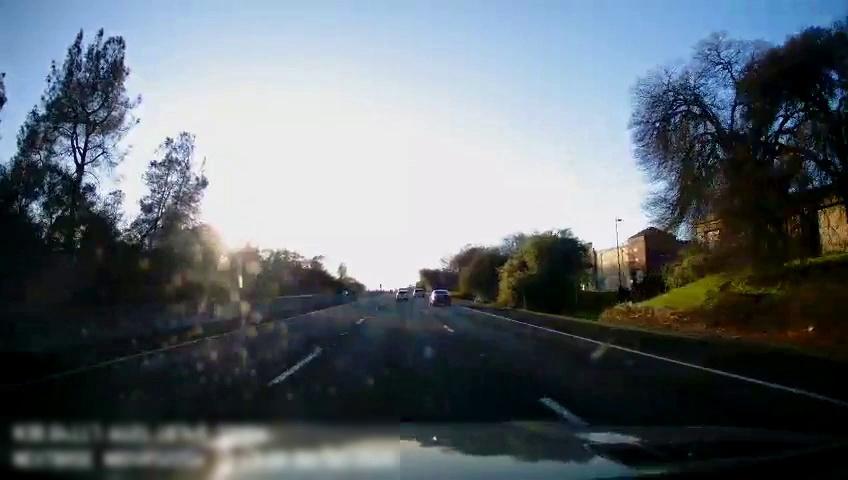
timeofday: Day
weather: Cloudy
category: Drivable Space
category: Vehicles | Car
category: Vehicles | Car
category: Vehicles | SUV
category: Lanes | Alternate Lane
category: Lanes | Current Lane
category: Lanes | Current Lane
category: Lanes | Alternate Lane